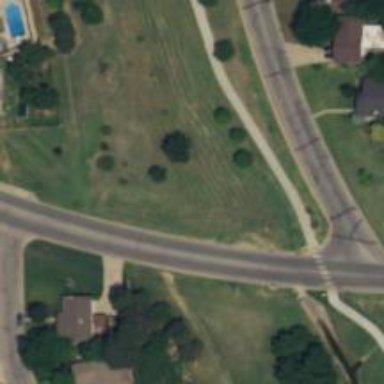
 perfect for leisurely sports activities."